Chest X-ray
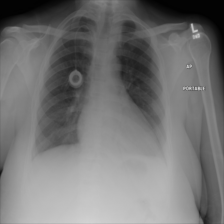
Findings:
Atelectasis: negative
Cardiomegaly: negative
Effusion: negative
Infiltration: negative
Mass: negative
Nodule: negative
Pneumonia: negative
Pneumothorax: negative
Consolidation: negative
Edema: negative
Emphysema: negative
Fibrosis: negative
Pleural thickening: negative
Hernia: negative